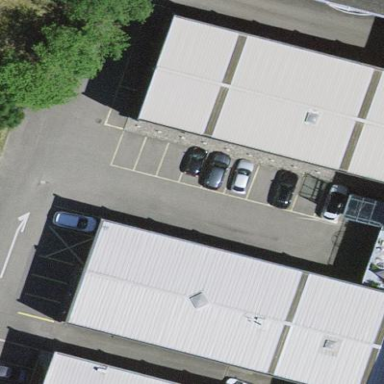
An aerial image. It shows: Commercial building.